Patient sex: M
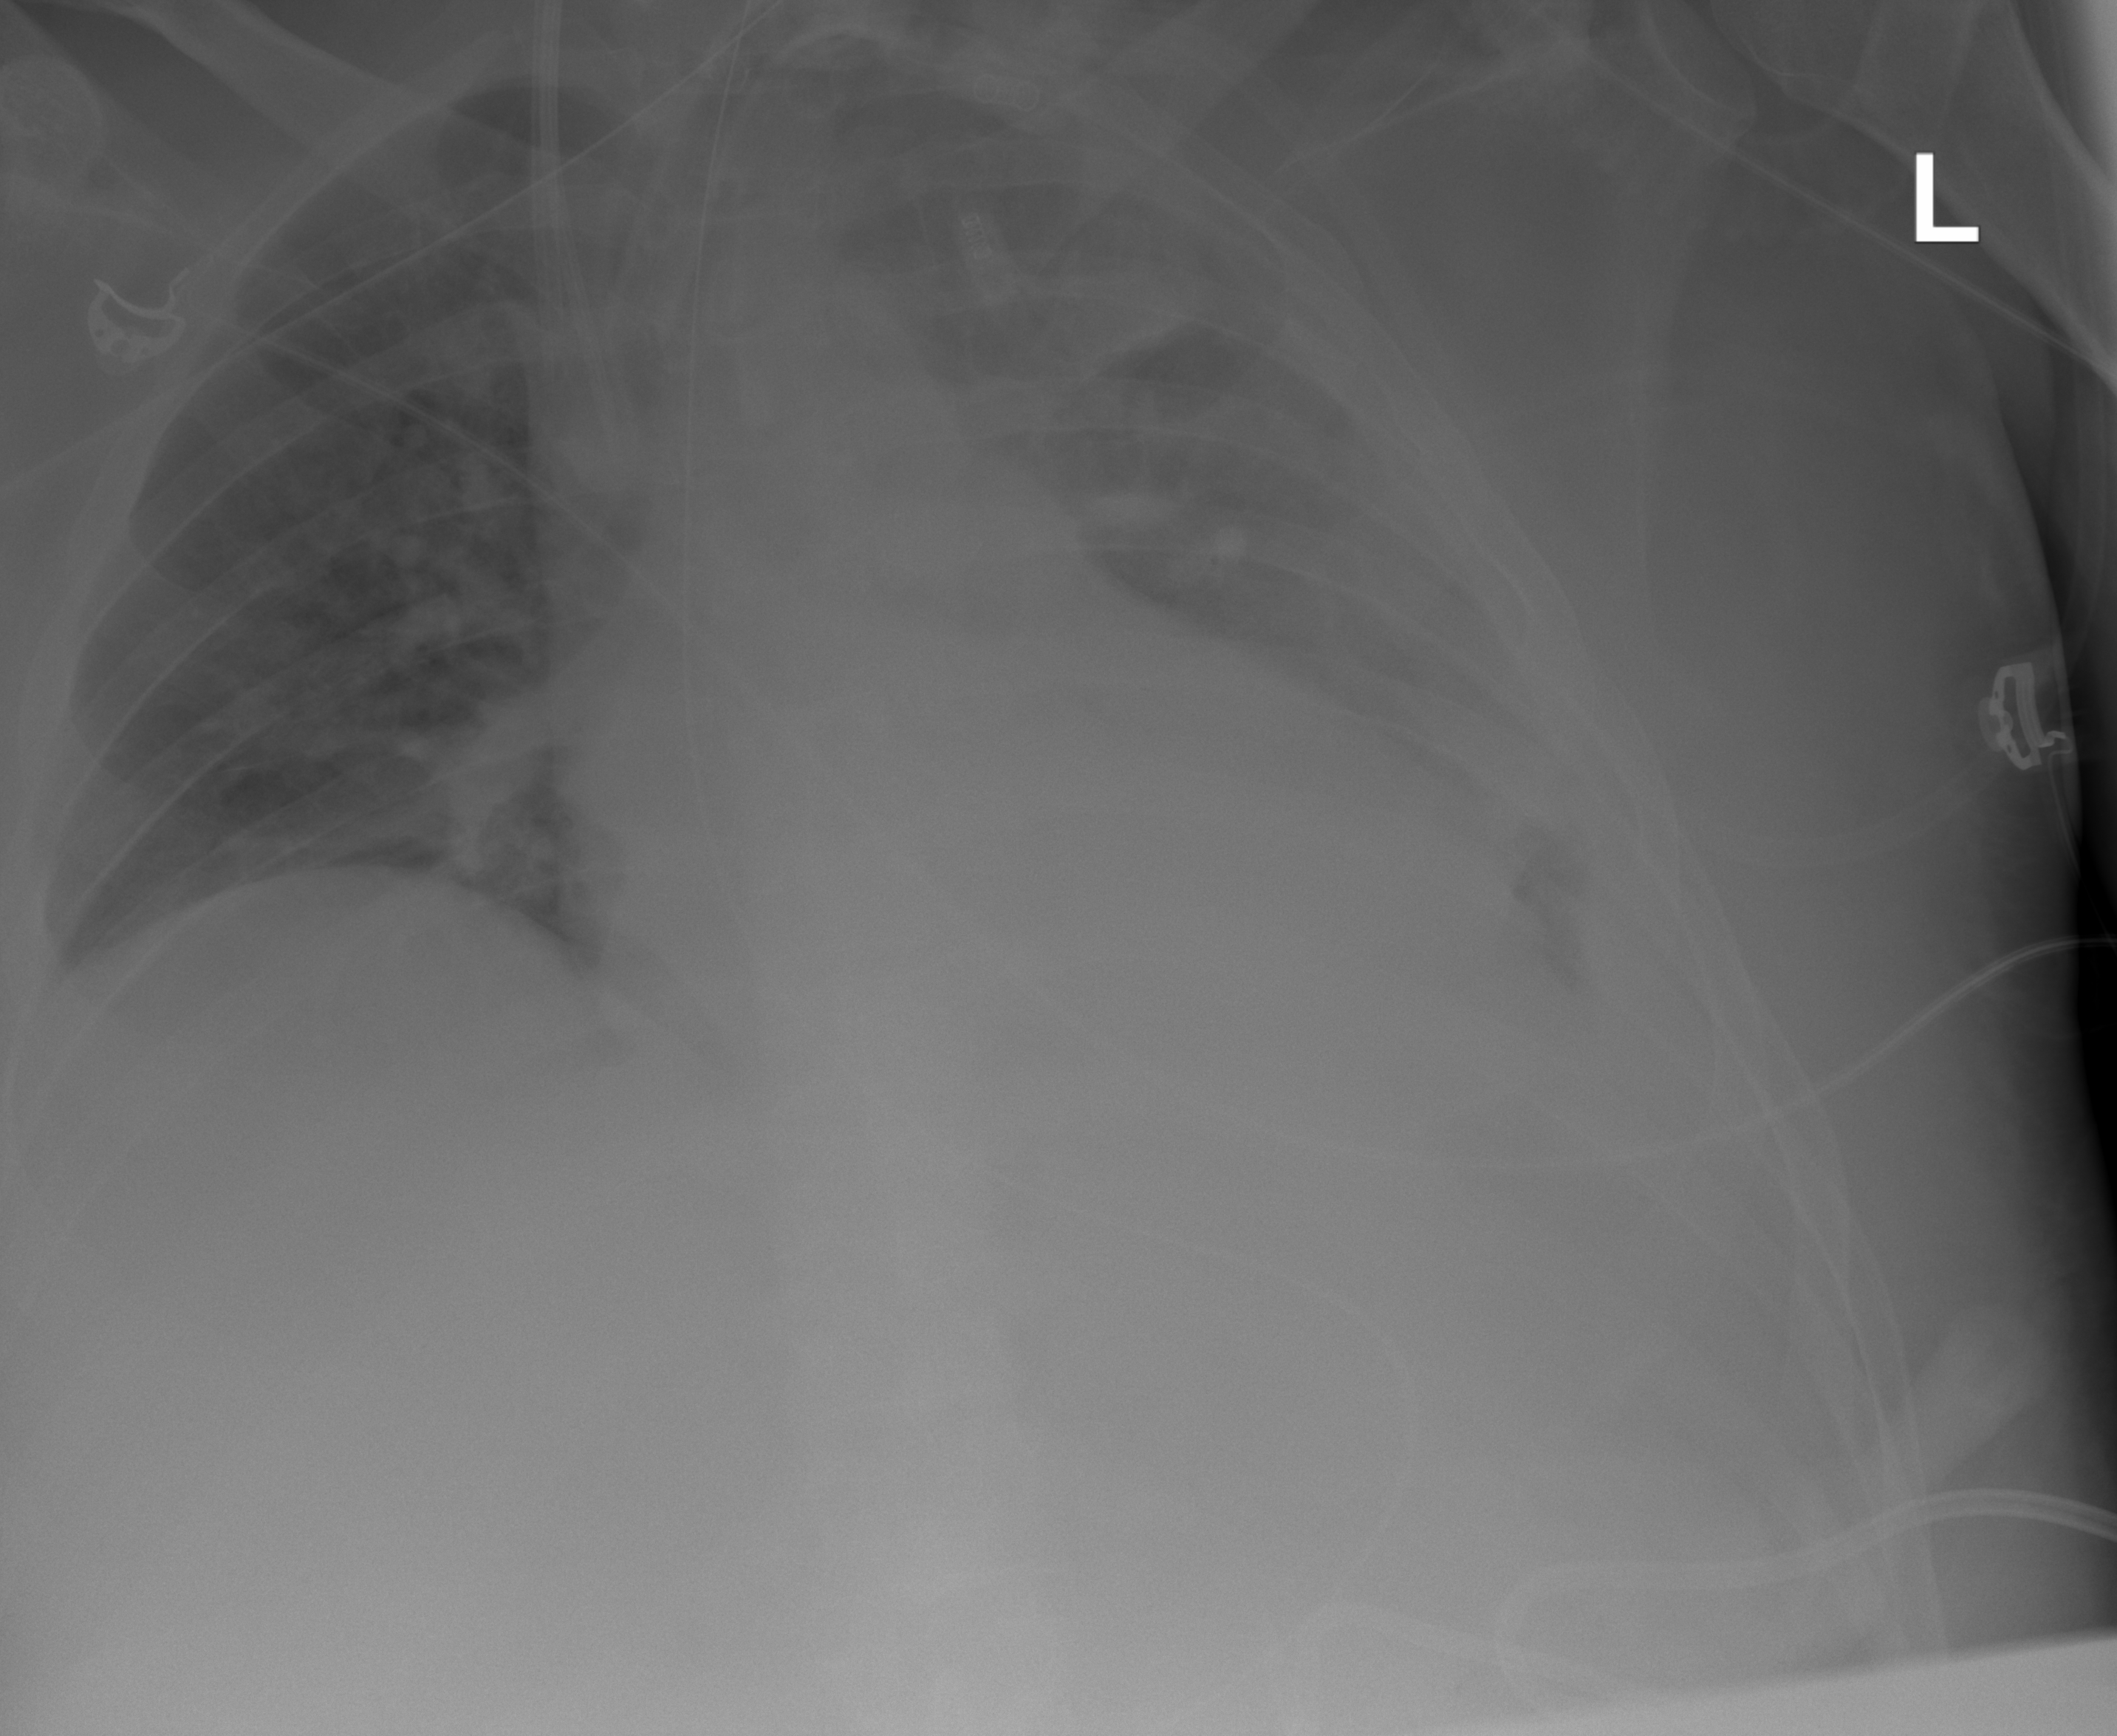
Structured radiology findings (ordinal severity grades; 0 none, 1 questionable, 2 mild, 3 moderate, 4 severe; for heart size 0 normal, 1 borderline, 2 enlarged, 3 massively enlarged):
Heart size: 1
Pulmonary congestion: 0
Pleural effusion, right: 0
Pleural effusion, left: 3
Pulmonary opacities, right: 0
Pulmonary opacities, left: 0
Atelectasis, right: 0
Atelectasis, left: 2